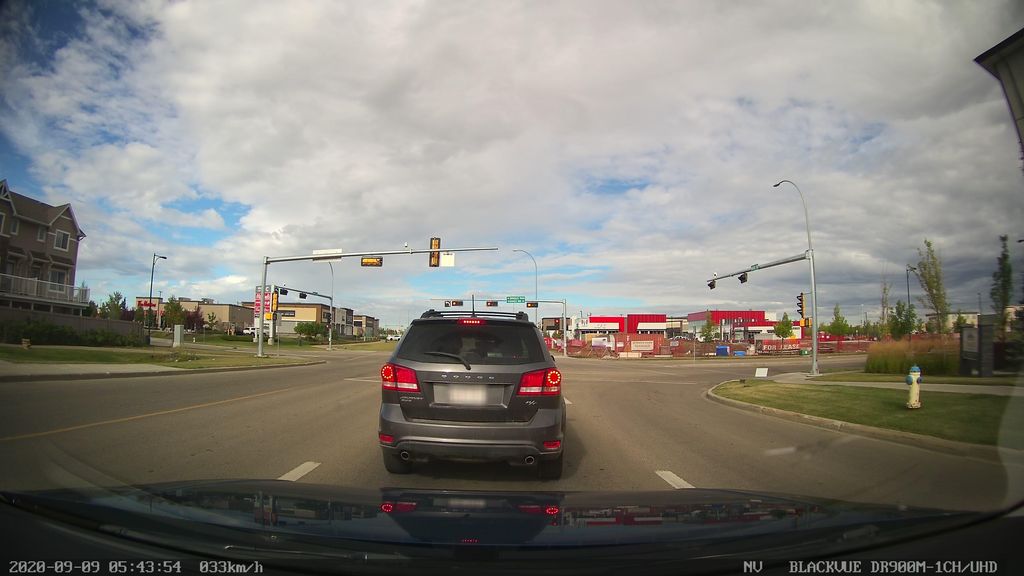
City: edmonton